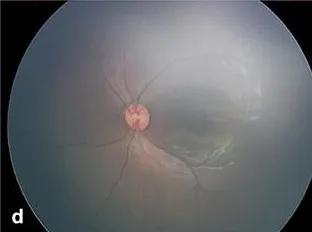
Clinical features of incontinentia pigmenti. The left fundus (d) was normal.
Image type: ophthalmic_imaging (fundus_photograph)